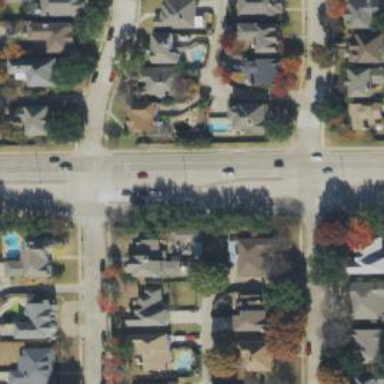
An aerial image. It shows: Secondary road with separate sidewalk.